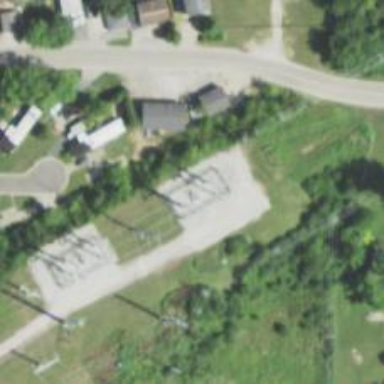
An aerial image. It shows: Switch used for power control.